Field crop: maize
Growth stage: 2
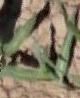
Species: maize